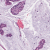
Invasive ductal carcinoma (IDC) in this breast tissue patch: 1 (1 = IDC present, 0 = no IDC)